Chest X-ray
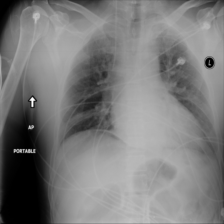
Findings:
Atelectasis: negative
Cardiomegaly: negative
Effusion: negative
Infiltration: negative
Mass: negative
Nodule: negative
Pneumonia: negative
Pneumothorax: negative
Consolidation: negative
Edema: negative
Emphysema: negative
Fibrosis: negative
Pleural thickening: negative
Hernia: negative